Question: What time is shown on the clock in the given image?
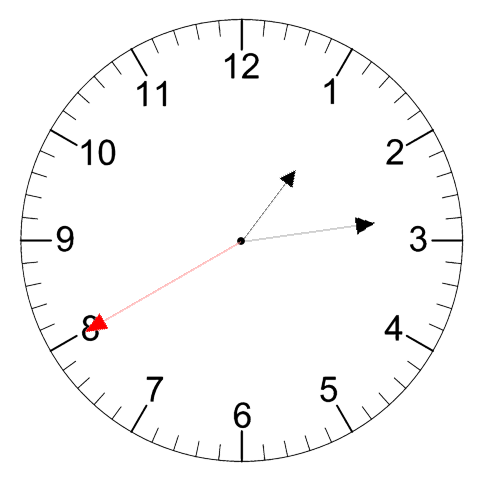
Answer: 01:13:40